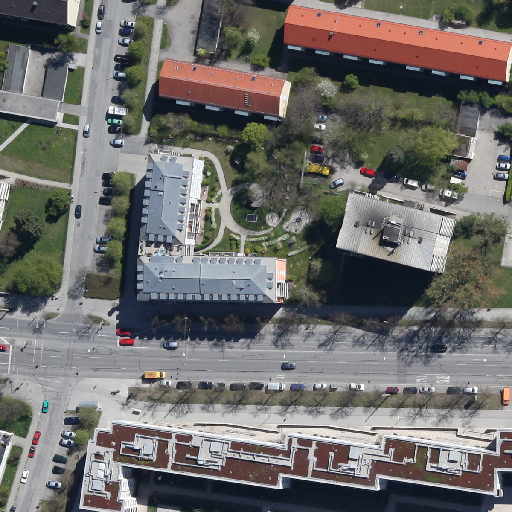
Referring expression: light-duty vehicle in the parking area